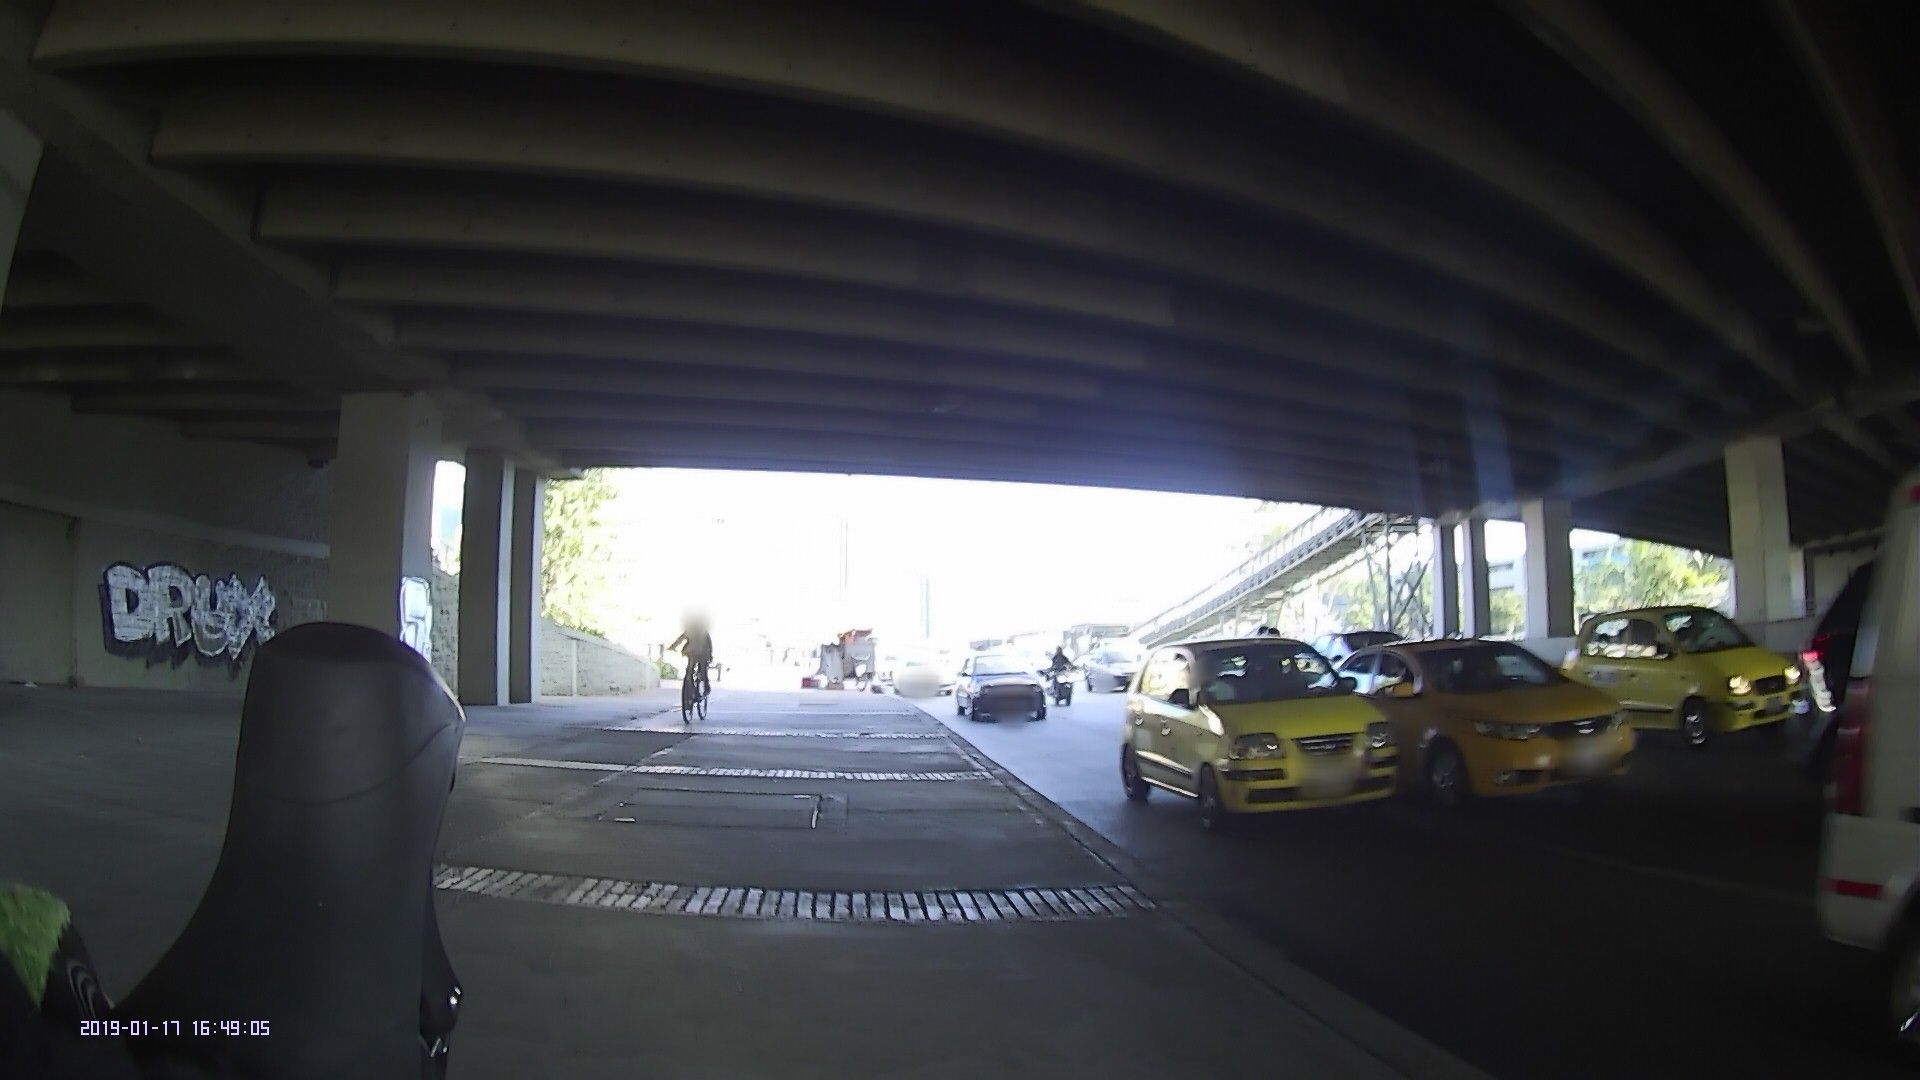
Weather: clear
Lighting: day
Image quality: good
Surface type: driving surface
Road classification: primary
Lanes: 3
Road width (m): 3.0
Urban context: urban centre
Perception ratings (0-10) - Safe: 3.92, Lively: 8.17, Beautiful: 7.73, Boring: 4.66, Depressing: 5.14, Wealthy: 4.65